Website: crate-barrel
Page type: address-validator
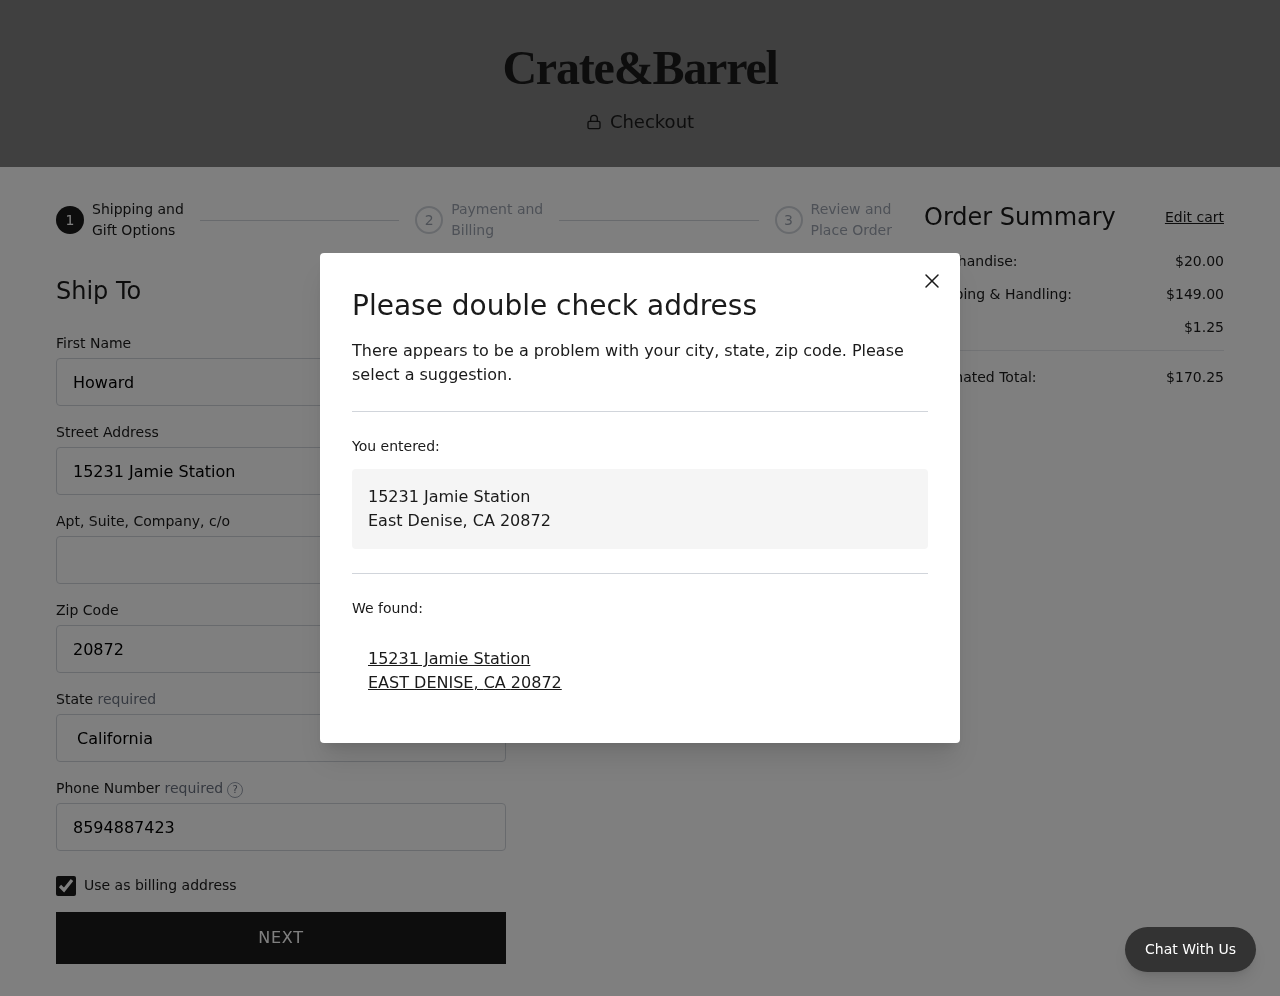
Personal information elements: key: PII_CITY
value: East Denise
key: PII_CITY
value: EAST DENISE
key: PII_FIRSTNAME
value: Howard
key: PII_PHONE
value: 8594887423
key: PII_POSTCODE
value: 20872
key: PII_STATE
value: California
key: PII_STATE_ABBR
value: CA
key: PII_STREET
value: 15231 Jamie Station
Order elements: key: ORDER_SUBTOTAL
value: $20.00
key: ORDER_SHIPPING_COST
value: $149.00
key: ORDER_TAX
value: $1.25
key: ORDER_TOTAL
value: $170.25